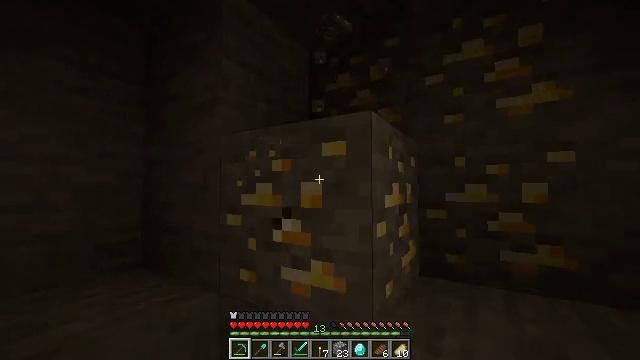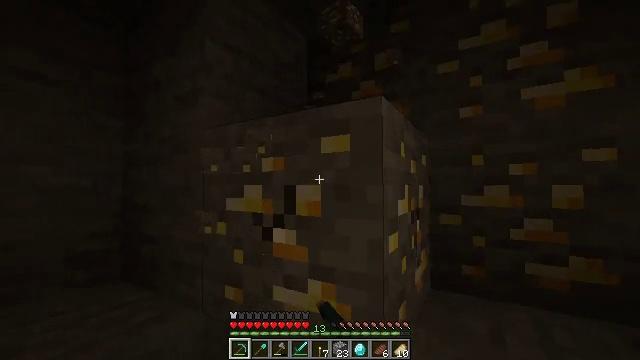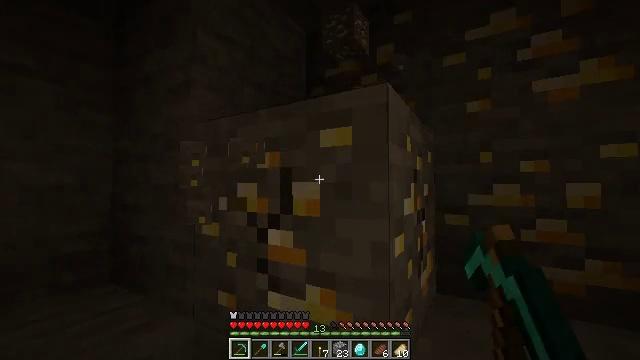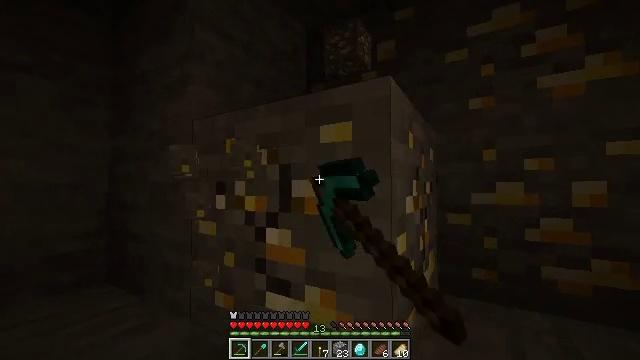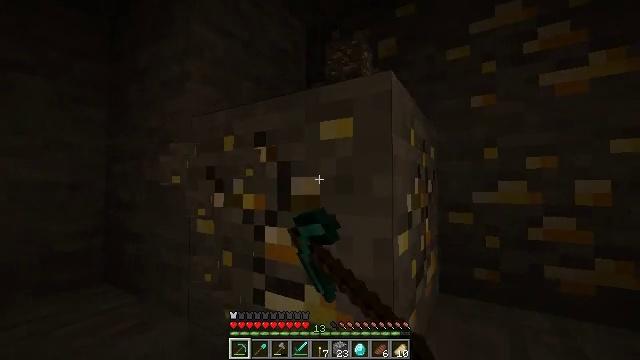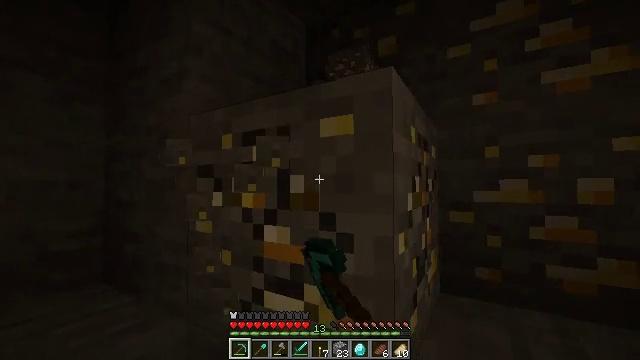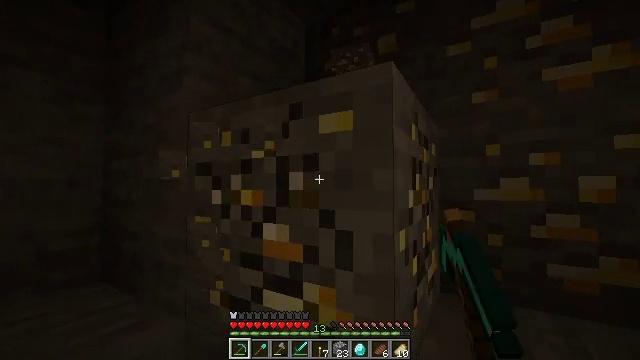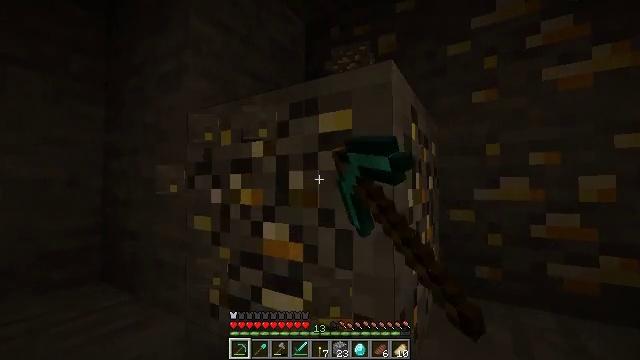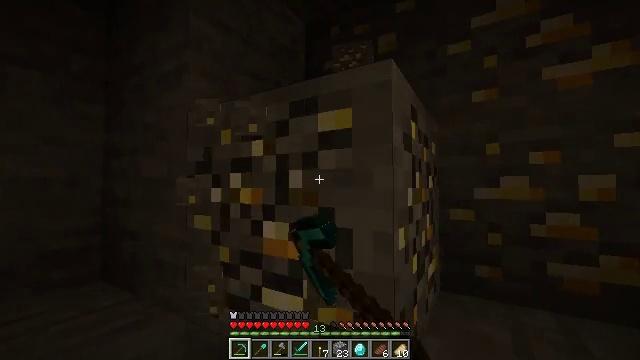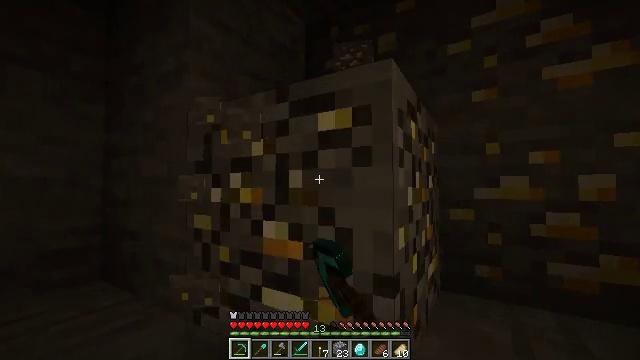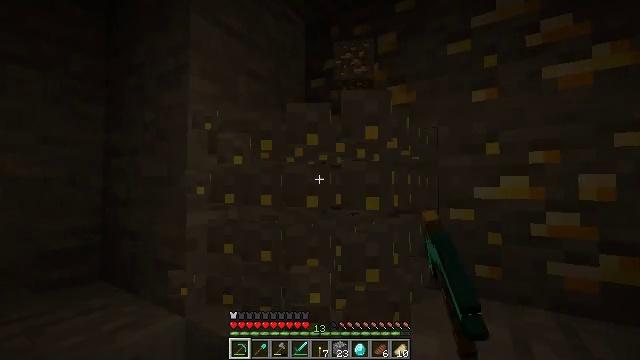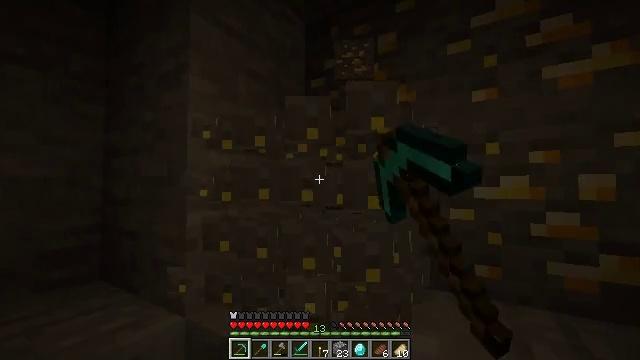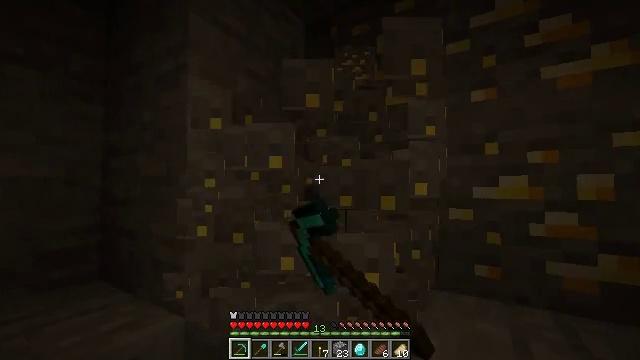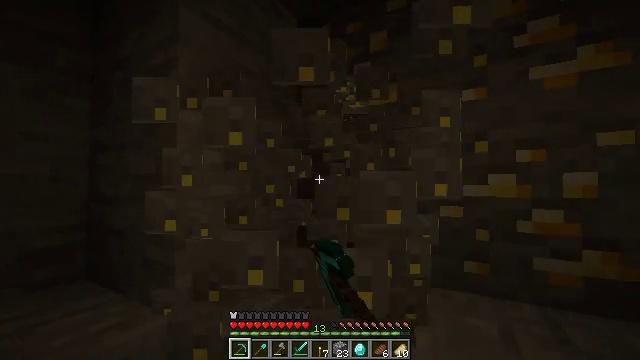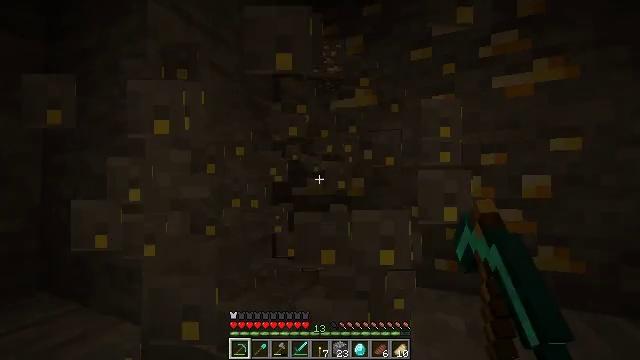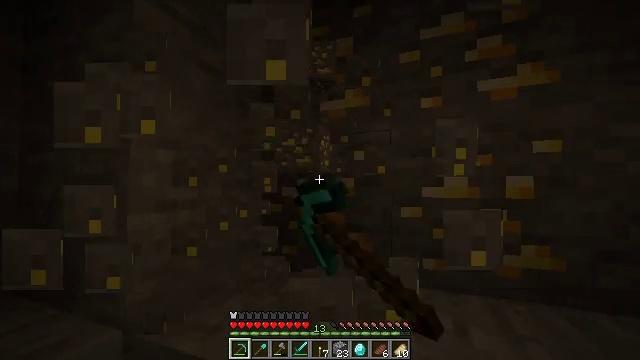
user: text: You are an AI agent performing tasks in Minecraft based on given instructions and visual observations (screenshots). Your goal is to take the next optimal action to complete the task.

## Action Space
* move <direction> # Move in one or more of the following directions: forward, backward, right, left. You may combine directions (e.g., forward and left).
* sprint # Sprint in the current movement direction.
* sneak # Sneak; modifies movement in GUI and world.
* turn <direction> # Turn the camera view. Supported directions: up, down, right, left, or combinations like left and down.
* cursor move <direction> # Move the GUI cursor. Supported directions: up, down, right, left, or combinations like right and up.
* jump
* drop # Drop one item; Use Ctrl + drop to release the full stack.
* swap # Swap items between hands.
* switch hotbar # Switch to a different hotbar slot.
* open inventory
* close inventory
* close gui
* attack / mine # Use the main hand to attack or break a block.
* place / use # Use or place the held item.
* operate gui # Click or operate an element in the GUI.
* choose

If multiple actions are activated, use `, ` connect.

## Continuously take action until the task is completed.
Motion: motion action
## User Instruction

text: Break the gold ore block.
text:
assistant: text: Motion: attack / mine
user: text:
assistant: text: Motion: attack / mine
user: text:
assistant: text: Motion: attack / mine
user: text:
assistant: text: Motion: attack / mine
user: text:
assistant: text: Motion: attack / mine
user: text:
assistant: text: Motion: attack / mine
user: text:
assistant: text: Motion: attack / mine
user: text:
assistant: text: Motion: attack / mine
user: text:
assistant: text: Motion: attack / mine
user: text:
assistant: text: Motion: attack / mine
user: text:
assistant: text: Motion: attack / mine
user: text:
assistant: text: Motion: attack / mine
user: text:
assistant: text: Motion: turn right, attack / mine
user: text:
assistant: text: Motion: turn right, attack / mine
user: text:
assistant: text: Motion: turn right, attack / mine
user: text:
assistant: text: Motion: turn right, attack / mine
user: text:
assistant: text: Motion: turn right, attack / mine
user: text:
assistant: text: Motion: attack / mine
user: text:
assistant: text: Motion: turn right and down, attack / mine
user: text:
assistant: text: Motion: turn right, attack / mine
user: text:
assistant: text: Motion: attack / mine
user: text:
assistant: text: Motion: attack / mine
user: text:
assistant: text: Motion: attack / mine
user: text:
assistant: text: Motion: attack / mine
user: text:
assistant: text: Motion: attack / mine
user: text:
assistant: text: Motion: attack / mine
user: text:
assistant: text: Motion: turn left and down, attack / mine
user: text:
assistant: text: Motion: turn down, attack / mine
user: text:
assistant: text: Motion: attack / mine
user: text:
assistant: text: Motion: attack / mine